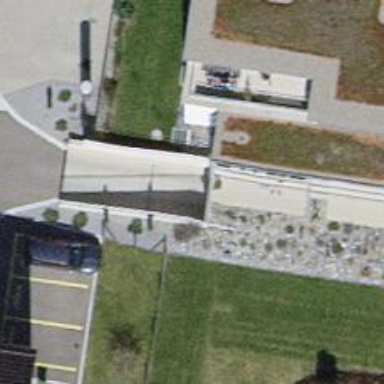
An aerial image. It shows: Parking entrance.